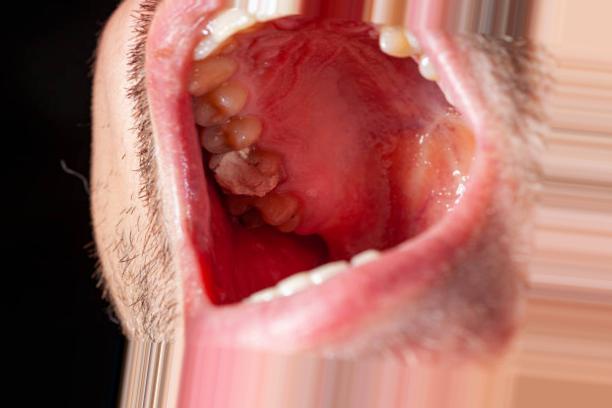
Condition: Caries